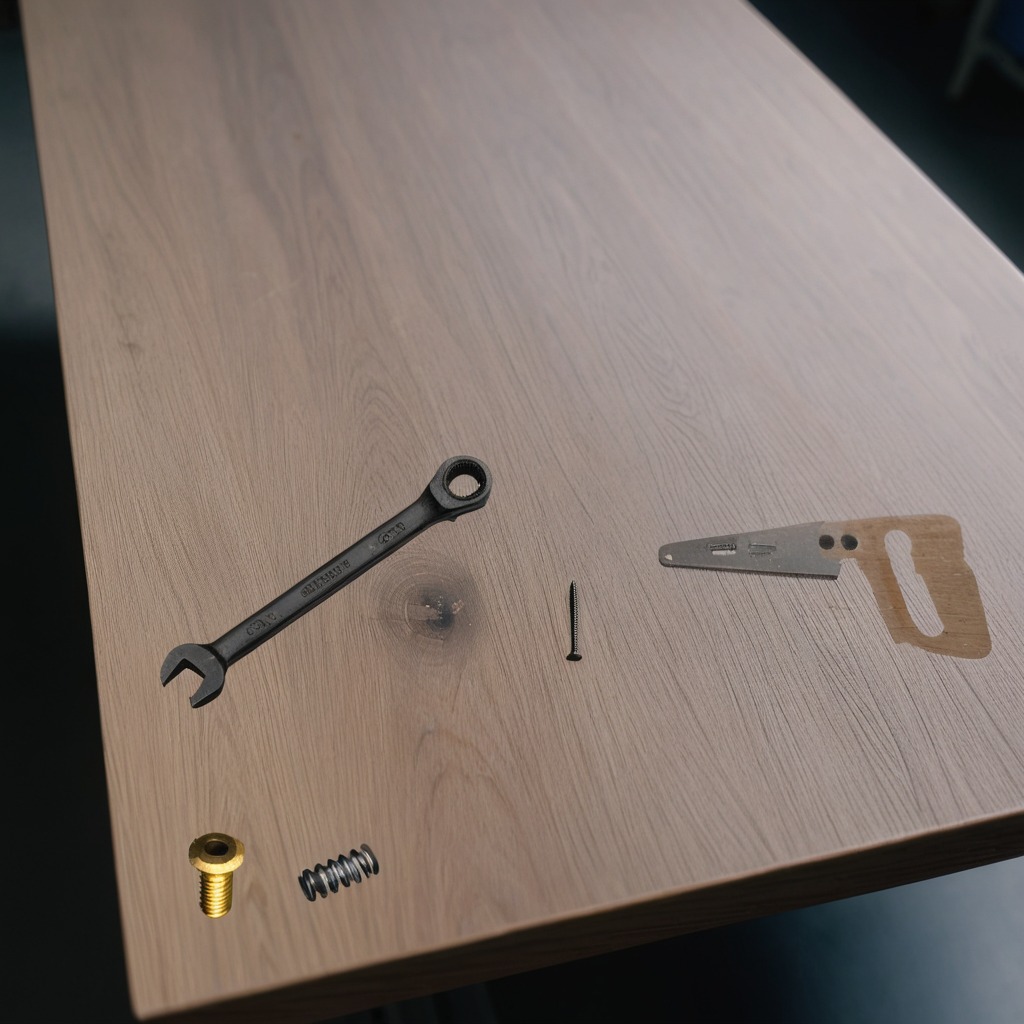
A metal machine screw, an iron nail, a coiled metal spring, a handheld metal saw, and a wrench are lying on the old table in the small garage at twilight.